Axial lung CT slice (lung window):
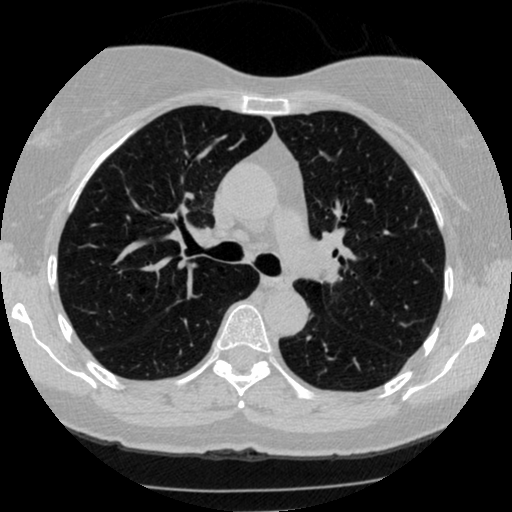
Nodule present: no